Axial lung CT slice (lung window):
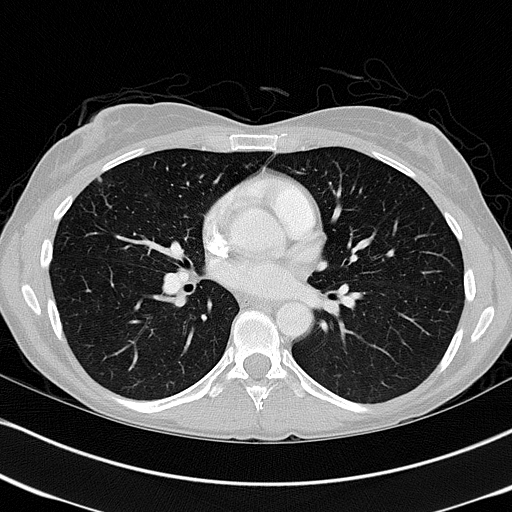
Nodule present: yes
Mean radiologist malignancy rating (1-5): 3